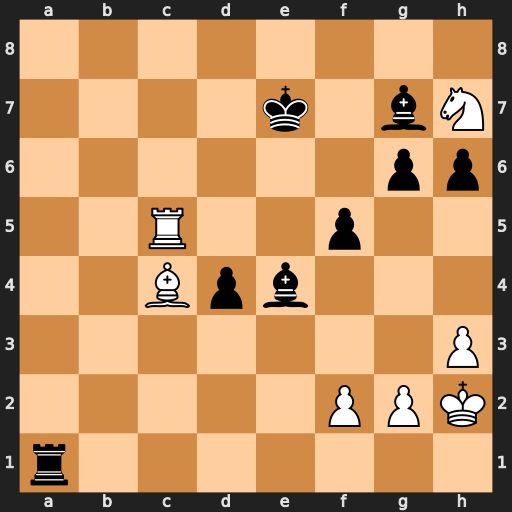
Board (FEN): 8/4k1bN/6pp/2R2p2/2Bpb3/7P/5PPK/r7
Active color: w
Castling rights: -
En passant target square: -
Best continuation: Rc7+ Kd6 Rxg7